高一 · 画法几何学
在水平放置的平面 $\alpha$ 内有一个边长为 1 的正方形 $A^{\prime} B^{\prime} C^{\prime} D^{\prime}$, 如图所示, 其中的对角线 $A^{\prime} C^{\prime}$ 在水平位置, 已知该正方形是某个四边形用斜二测画法画出的直观图, 试画出该四边形的平面图形并求出其面积.

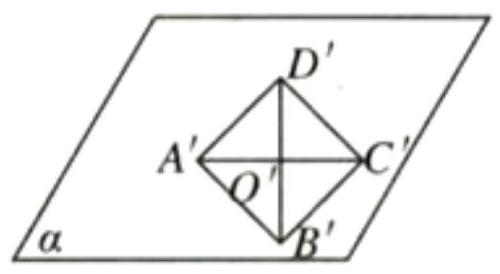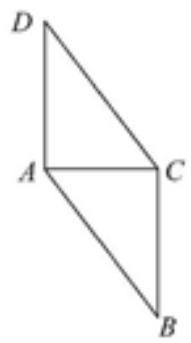
答案: 见解析, $2 \sqrt{2}$.
解析: 【详解】

四边形 $\mathrm{ABCD}$ 的真实图形如图所示,

因为 $\mathrm{A}^{\prime} \mathrm{C}^{\prime}$ 在水平位置,

$\mathrm{A}^{\prime} \mathrm{B}^{\prime} \mathrm{C}^{\prime} \mathrm{D}^{\prime}$ 为正方形,

所以 $\angle \mathrm{D}^{\prime} \mathrm{A}^{\prime} \mathrm{C}^{\prime}=\angle \mathrm{A}^{\prime} \mathrm{C}^{\prime} \mathrm{B}^{\prime}=45^{\circ}$,

所以在原四边形 $\mathrm{ABCD}$ 中,

$\mathrm{DA} \perp \mathrm{AC}, \mathrm{AC} \perp \mathrm{BC}$,

因为 $\mathrm{DA}=2 \mathrm{D}^{\prime} \mathrm{A}^{\prime}=2$,

$\mathrm{AC}=\mathrm{A}^{\prime} \mathrm{C}^{\prime}=\sqrt{2}$,

所以 $S_{\text {四边死 } A B C D}=A C \cdot A D=2 \sqrt{2}$.